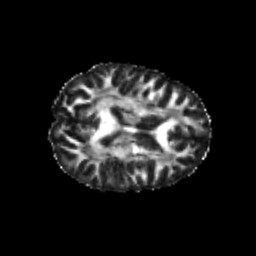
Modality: FA
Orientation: axial
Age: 22
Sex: female
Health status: healthy
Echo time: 0.074 s